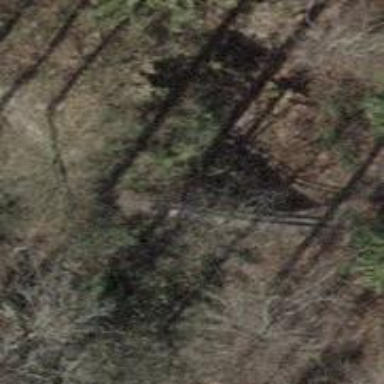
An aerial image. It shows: Path leading to bridge.